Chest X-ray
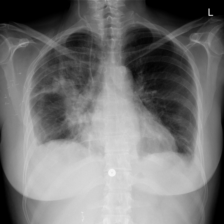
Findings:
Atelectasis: positive
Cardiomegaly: negative
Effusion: negative
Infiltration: positive
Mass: negative
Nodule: negative
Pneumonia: negative
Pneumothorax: negative
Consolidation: negative
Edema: negative
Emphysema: negative
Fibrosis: negative
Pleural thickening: negative
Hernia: negative